Question: I'm trying to connect to SQLite through ODBC/Windows 7 with VbScript.
Using Werner's SQLite ODBC driver (<URL>.

Using the connection string suggest at <URL>
'''
Dim dbConn : Set dbConn = CreateObject("ADODB.Connection")
ConnectionString = "DRIVER=SQLite3 ODBC Driver;Database=c: est.db;LongNames=0;Timeout=1000;NoTXN=0; SyncPragma=NORMAL;StepAPI=0;"
dbConn.open ConnectionString
'''
I already tried reinstalling the driver and restarting the system. The error message is always there:
'''
Error: [Microsoft][ODBC Driver Manager] Data source name not found and no default driver specified
Code: 80004005
Source: Microsoft OLE DB Provider for ODBC Drivers
'''
Any ideas?
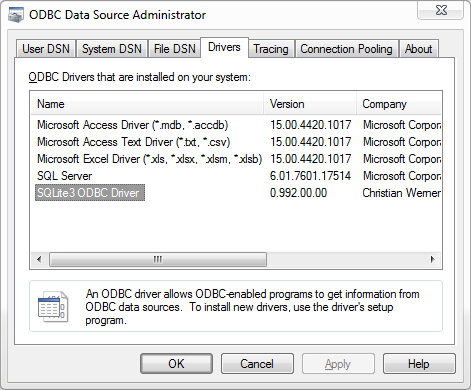
Answer: Quoted from the SQLite ODBC Driver developer (Christian):
> Check your installation. Version 0.992 is pretty old, current version
is 0.999. If you have a 64 bit Windows, install both 64 and 32 bit
drivers. It could be that the VB stuff is still 32 bit.
The program launching the script was 32Bit (despite the OS is 64Bit). Hence the need to install both 32 and 64Bit versions of the driver.